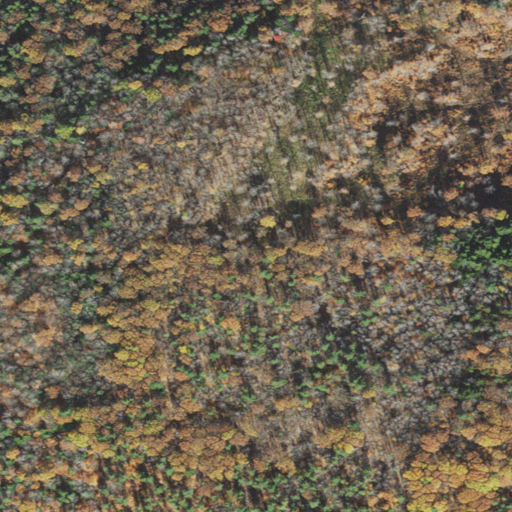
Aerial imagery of mountain in New Hampshire named Thompson Hill containing mixed forest, deciduous forest, evergreen forest, and shrub